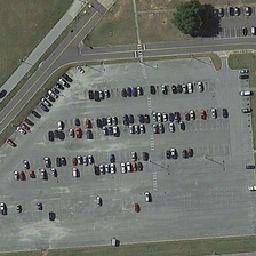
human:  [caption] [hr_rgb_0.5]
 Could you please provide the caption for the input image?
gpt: Opposite a rectangular parking lot, there is a trapezoid parking lot, some cars are surrounded by the road.

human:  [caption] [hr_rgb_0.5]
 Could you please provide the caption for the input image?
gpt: opposite a rectangular parking place there is a trapezoid parking with some cars surrounded by streets.

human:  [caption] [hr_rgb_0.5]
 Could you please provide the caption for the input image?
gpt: Oppsite rectangular parking is a trapezoidal parking lot where some cars are surrounded by roads.

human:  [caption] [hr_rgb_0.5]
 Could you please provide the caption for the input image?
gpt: oppsite a rectangular parking lot  there is a trapezoid parking lot with some cars surrounded by roads .

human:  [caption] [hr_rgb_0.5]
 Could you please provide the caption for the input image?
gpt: a trapezoid paking lot which is at the corner of the road includes white and black cars .